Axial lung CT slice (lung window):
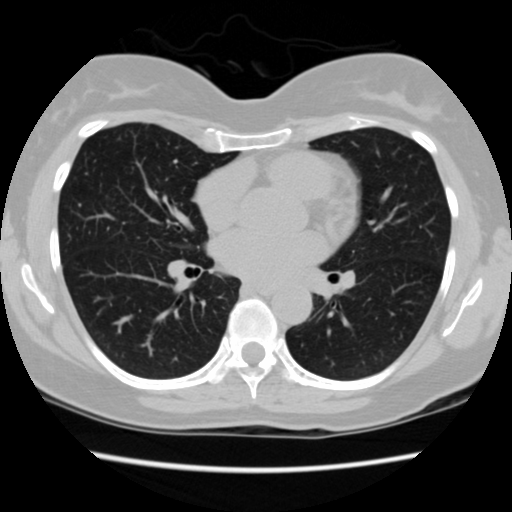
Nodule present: no